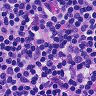
Metastatic tissue present: no